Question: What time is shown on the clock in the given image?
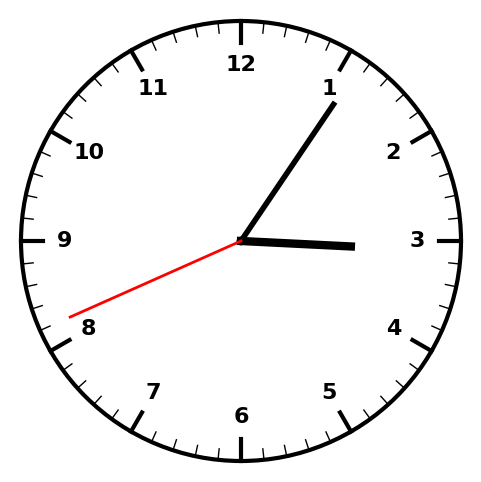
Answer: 03:05:41